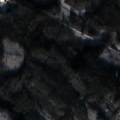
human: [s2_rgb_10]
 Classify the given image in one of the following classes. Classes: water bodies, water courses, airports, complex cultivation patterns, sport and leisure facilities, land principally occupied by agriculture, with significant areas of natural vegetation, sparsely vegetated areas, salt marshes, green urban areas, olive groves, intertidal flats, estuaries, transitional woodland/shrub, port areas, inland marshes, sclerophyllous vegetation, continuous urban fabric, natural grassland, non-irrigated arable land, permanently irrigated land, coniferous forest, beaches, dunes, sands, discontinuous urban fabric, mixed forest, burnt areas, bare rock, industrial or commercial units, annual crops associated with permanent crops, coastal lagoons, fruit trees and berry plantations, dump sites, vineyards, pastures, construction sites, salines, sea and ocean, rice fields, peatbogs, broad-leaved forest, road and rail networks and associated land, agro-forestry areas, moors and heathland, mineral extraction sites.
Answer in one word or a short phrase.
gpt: coniferous forest, mixed forest, transitional woodland/shrub